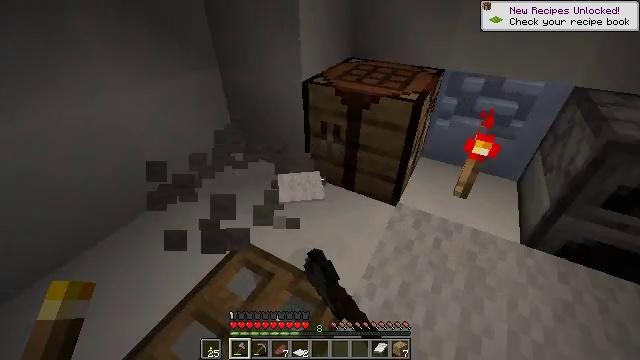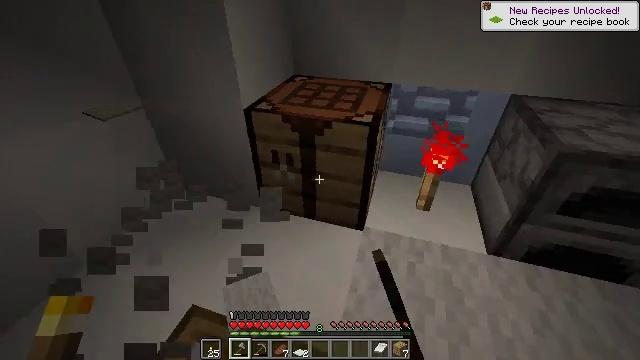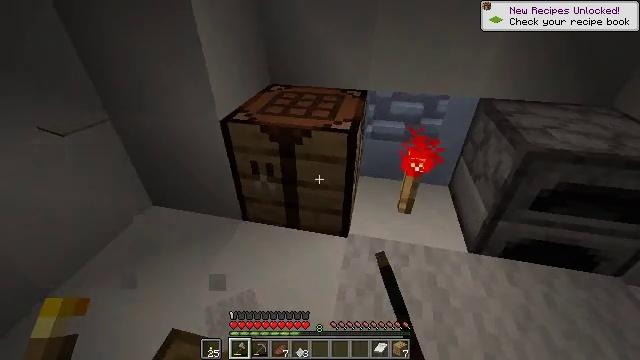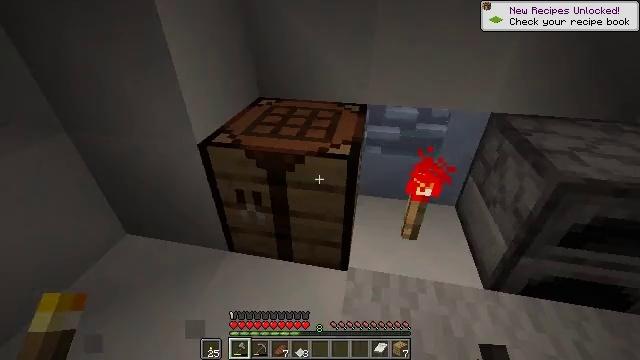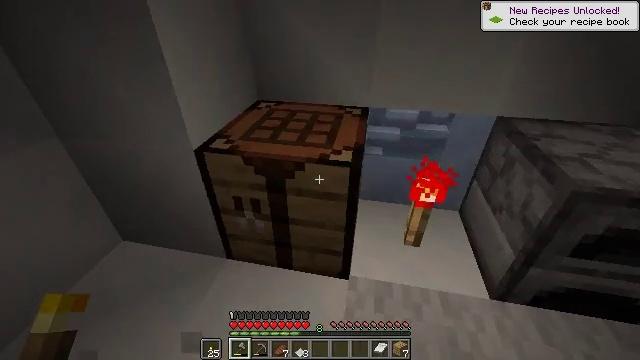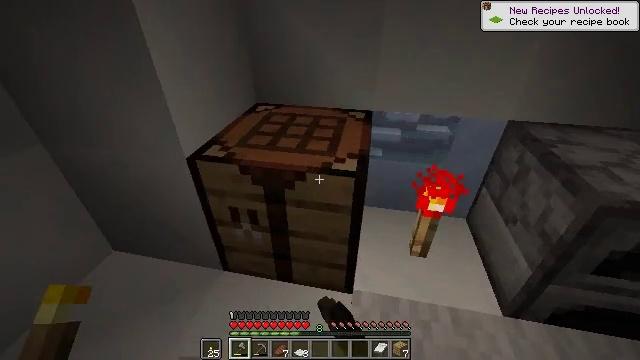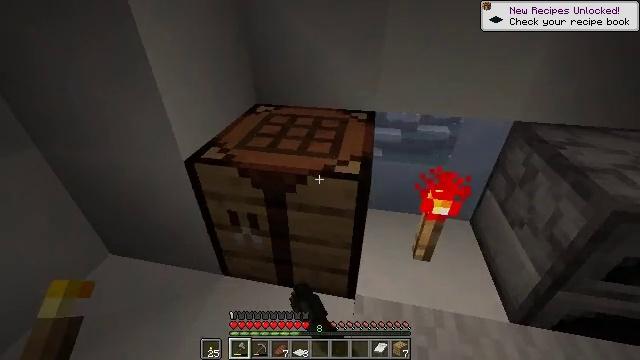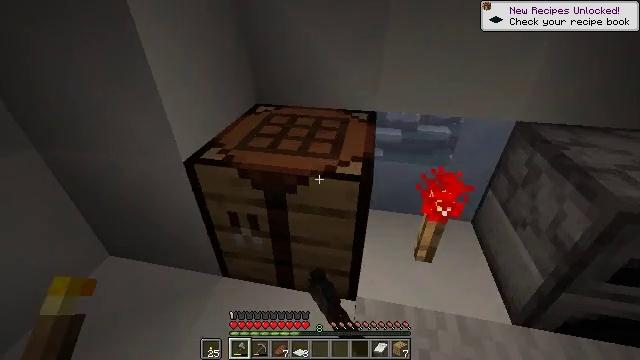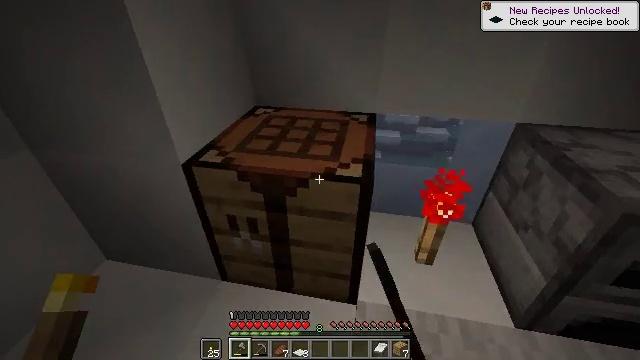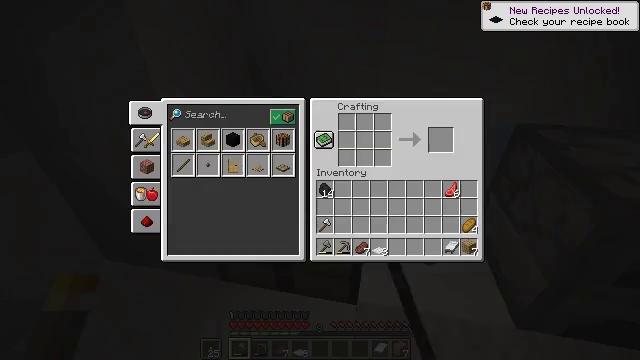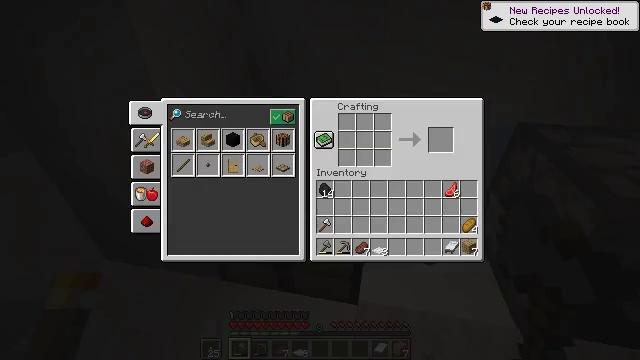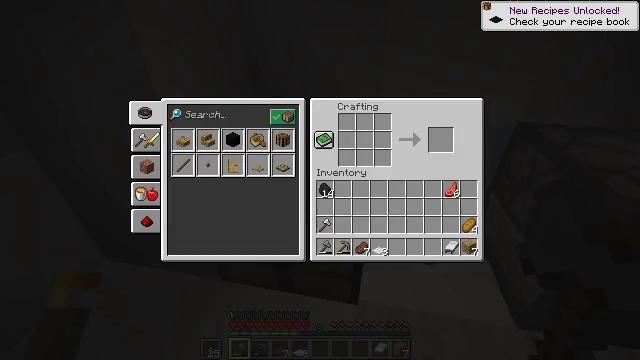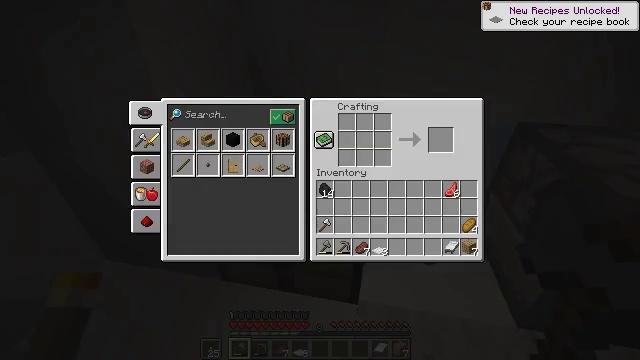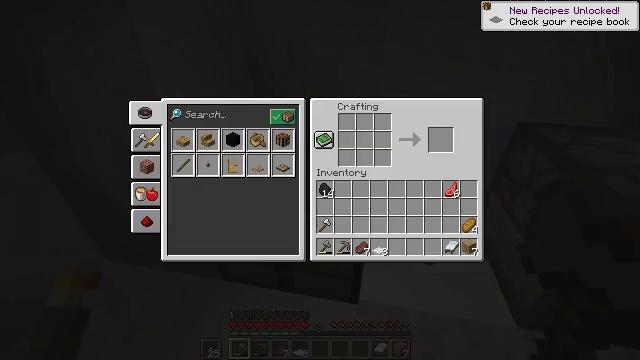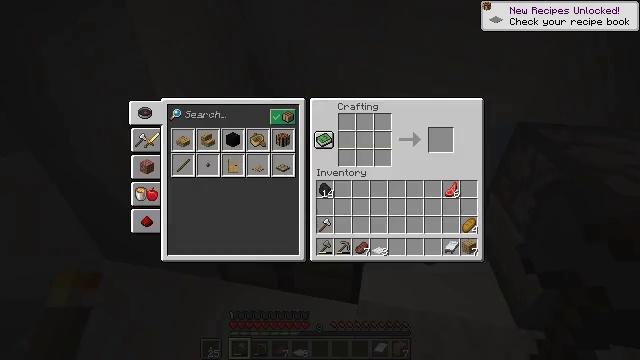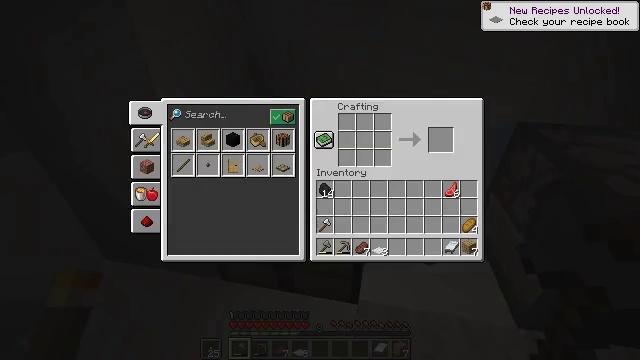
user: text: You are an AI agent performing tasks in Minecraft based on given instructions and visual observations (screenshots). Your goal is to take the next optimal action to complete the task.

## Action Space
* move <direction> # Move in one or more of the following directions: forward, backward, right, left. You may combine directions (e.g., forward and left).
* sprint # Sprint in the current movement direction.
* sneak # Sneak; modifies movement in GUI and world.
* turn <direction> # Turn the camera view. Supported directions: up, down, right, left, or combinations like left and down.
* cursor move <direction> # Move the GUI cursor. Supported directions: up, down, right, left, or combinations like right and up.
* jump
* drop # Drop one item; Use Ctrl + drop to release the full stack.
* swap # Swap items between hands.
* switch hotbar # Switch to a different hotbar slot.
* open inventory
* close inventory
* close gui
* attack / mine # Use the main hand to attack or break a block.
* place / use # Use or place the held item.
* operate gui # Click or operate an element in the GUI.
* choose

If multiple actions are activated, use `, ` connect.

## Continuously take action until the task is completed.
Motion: motion action
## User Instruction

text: Gather the white carpet for inventory.
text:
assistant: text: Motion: move forward, turn right and up
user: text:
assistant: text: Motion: move forward, turn right and up
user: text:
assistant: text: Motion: move forward, turn right
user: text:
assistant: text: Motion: use / place
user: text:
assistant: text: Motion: use / place
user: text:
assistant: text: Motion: use / place
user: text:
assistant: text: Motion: use / place
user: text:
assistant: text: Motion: no_op
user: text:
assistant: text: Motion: open gui
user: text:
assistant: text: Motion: no_op
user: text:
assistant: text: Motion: no_op
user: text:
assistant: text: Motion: no_op
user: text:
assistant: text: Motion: no_op
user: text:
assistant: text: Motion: no_op
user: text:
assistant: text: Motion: no_op
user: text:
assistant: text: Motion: no_op
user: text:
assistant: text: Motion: cursor move right
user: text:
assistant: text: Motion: turn right, close gui
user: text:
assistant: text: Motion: turn right
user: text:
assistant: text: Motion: turn right and up
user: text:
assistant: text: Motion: turn right and up
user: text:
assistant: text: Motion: turn right and up
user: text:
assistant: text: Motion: turn right
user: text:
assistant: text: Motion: turn right and down
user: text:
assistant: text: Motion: turn right and down
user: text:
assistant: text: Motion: turn right and down
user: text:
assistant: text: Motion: turn right and down
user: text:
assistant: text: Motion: turn down
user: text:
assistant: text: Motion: turn left and down, attack / mine
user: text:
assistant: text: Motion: turn left and down, attack / mine